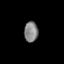
Tissue: prostate
Cell type: T cells
Senescence score: 0.7709
Nuclear area (px): 279
Mean DAPI intensity: 130.513